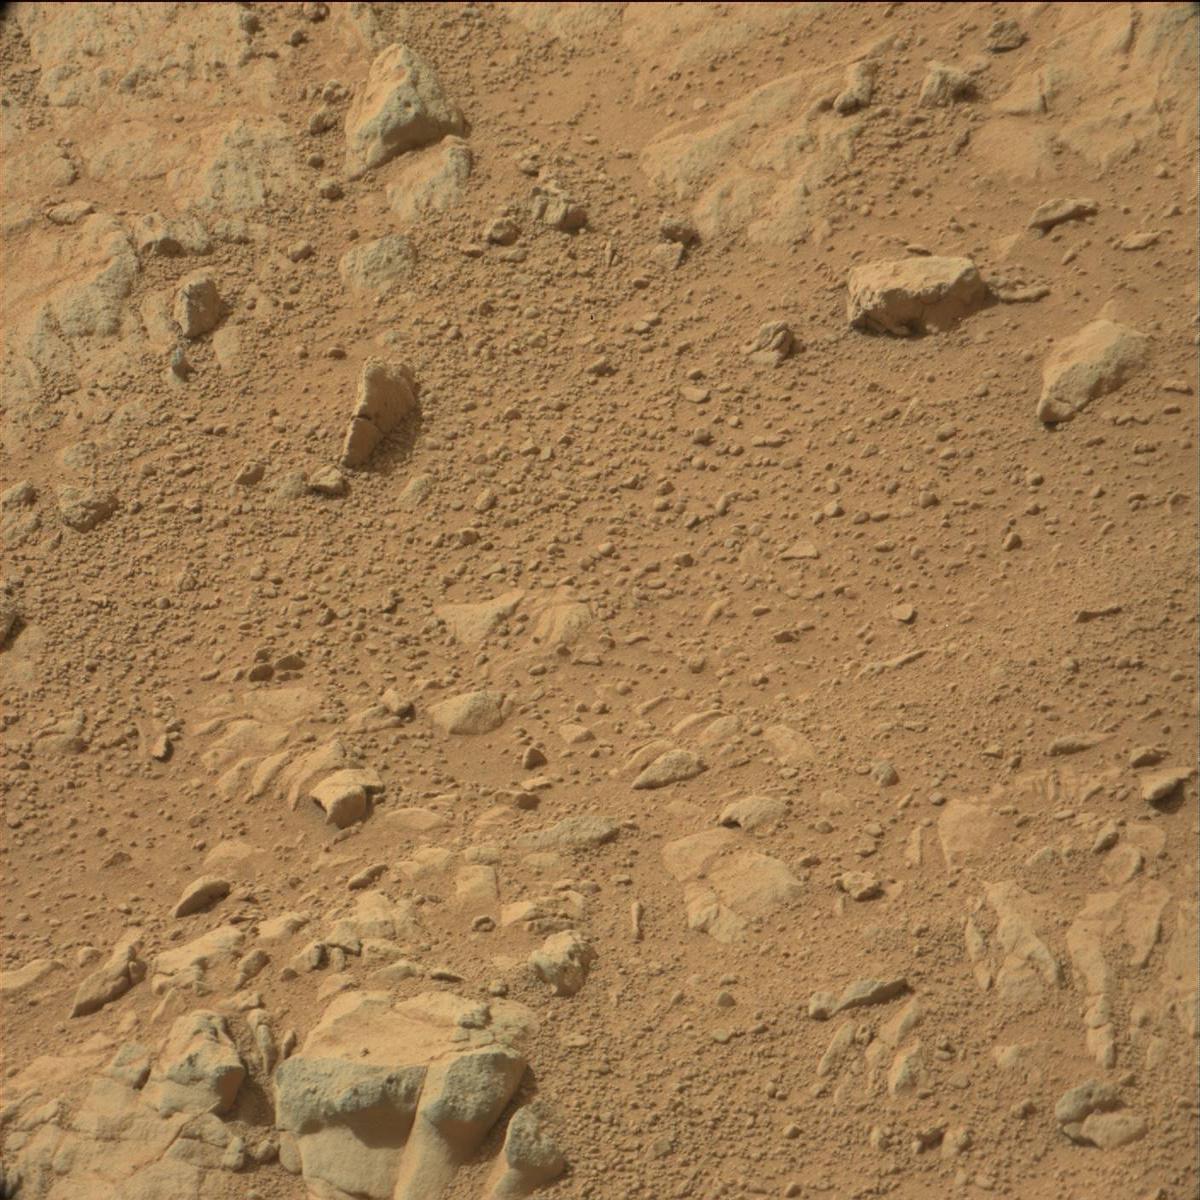
Terrain classes present: Bedrock, Sand / Soil